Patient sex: M
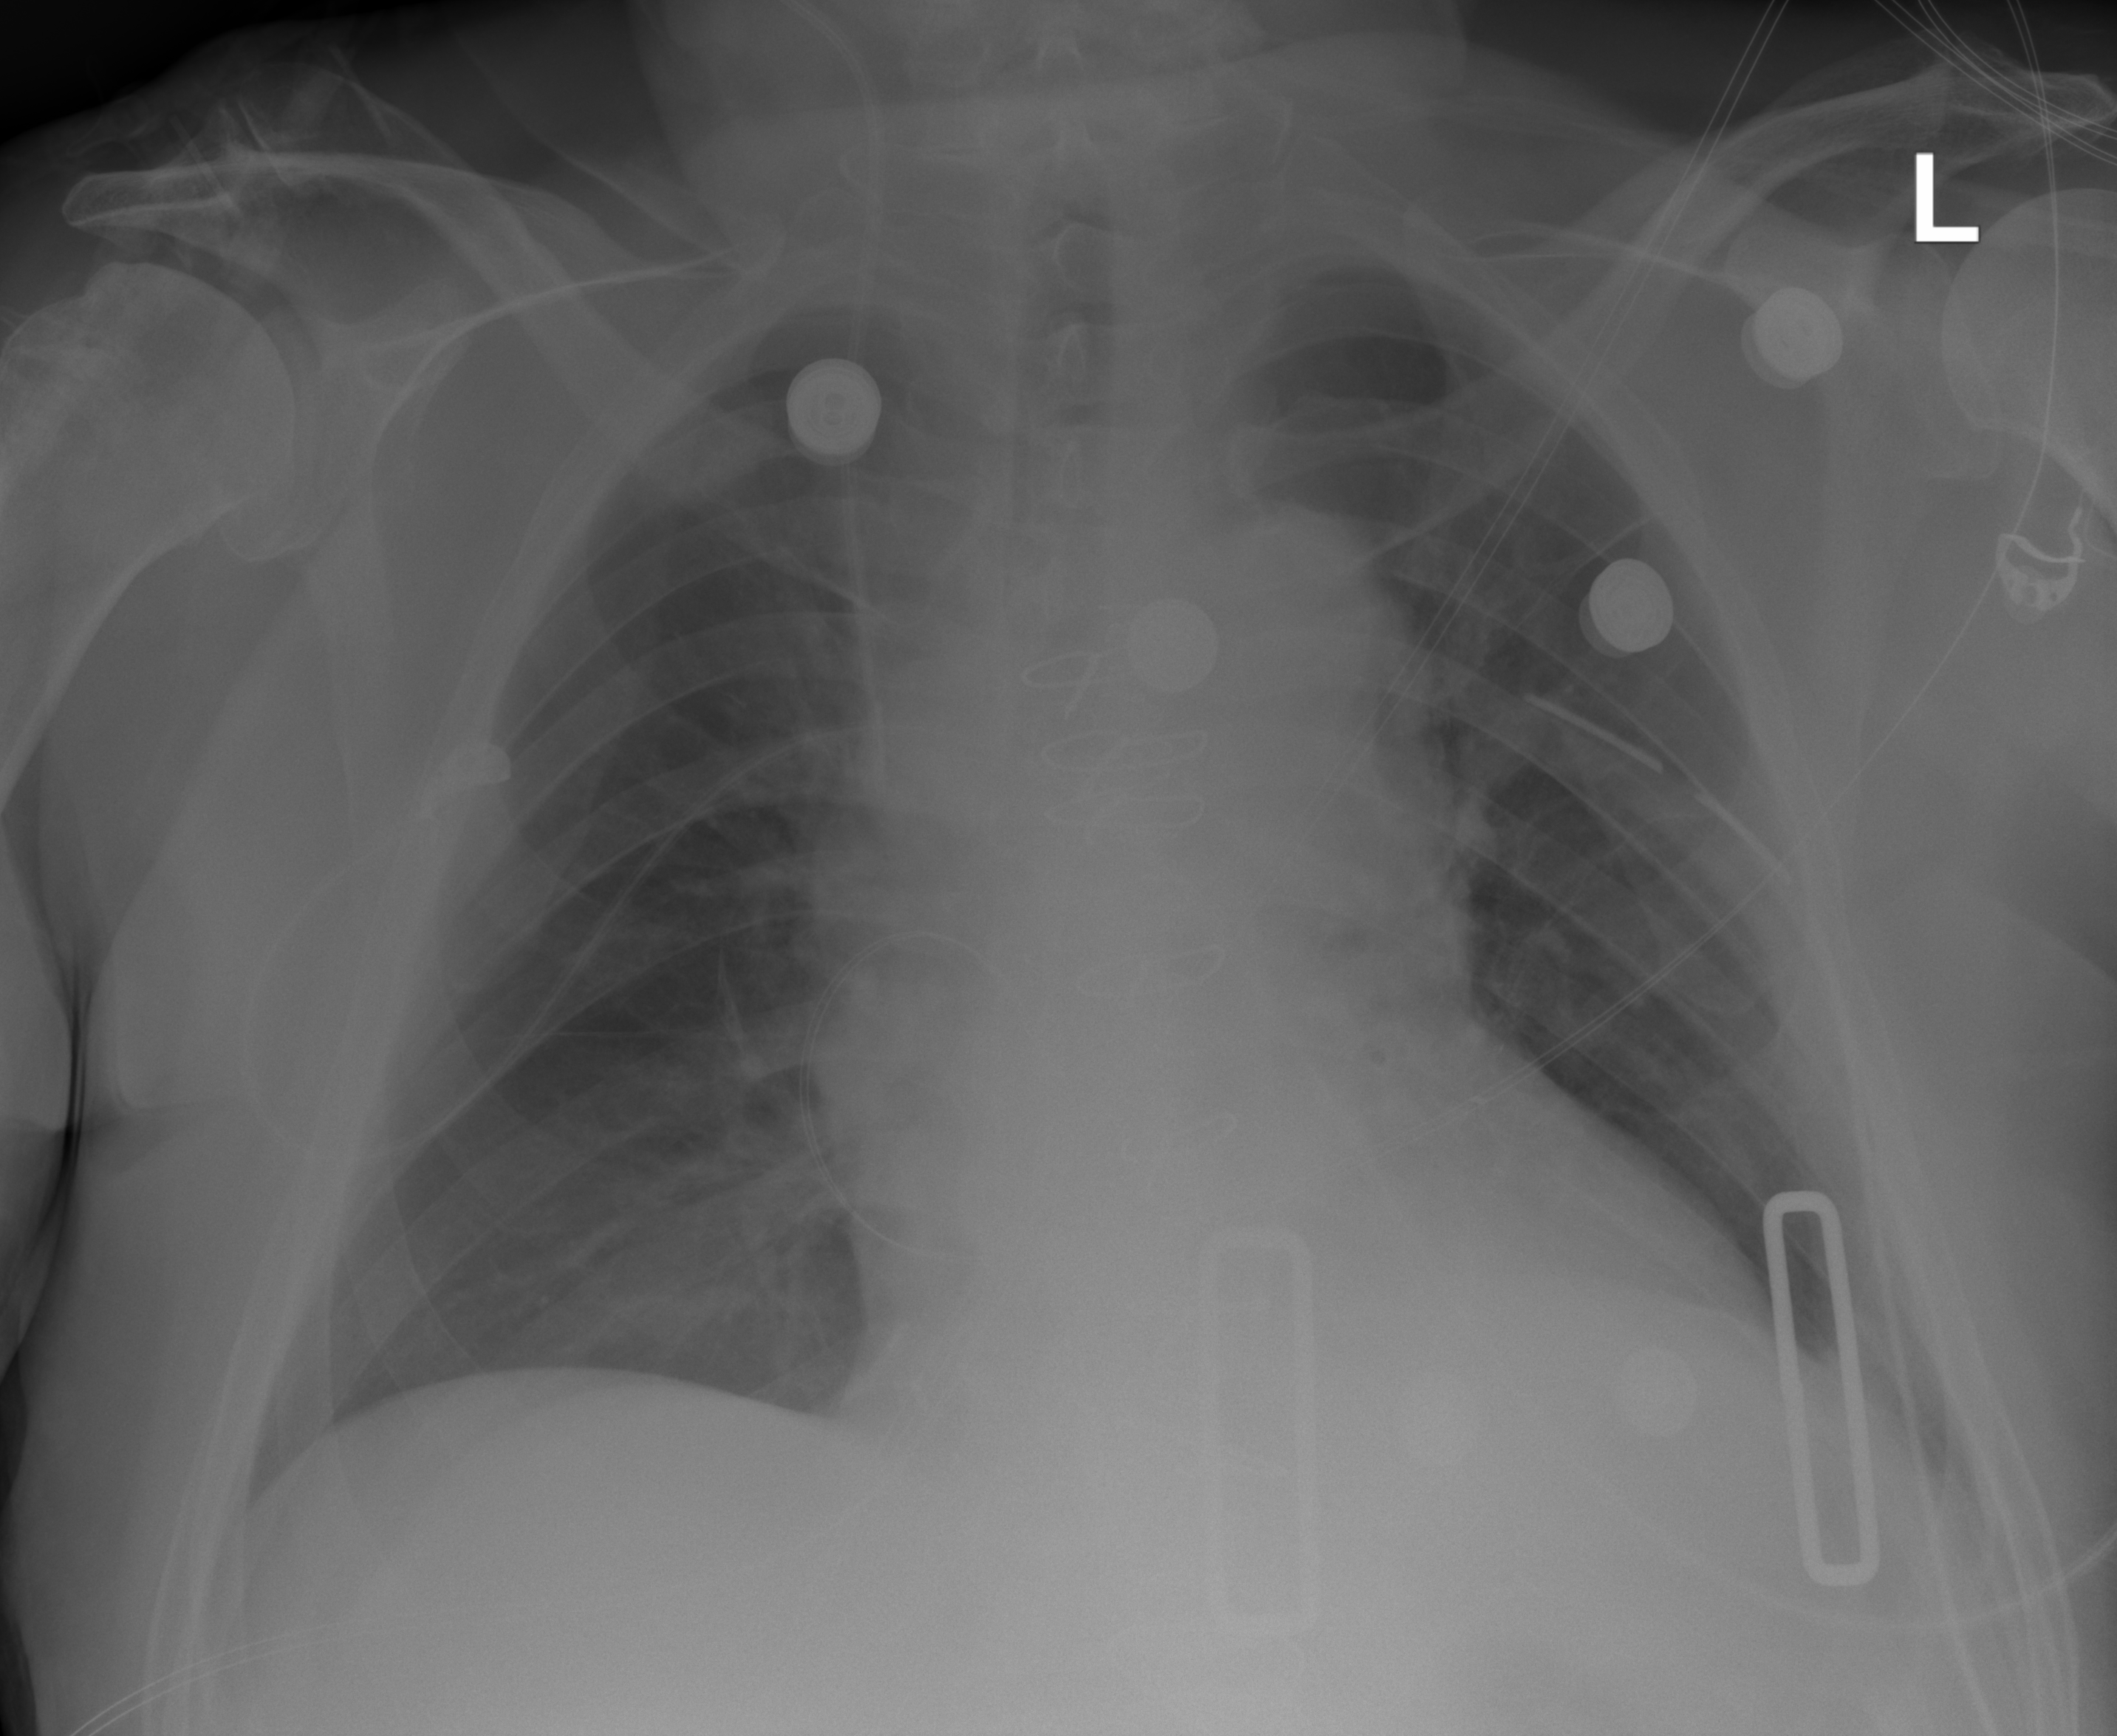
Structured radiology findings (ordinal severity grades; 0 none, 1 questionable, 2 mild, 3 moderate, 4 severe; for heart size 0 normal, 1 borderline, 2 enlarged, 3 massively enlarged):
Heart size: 2
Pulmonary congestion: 0
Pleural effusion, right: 0
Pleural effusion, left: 1
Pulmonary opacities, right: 0
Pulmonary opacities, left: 0
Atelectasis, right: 1
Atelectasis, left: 1